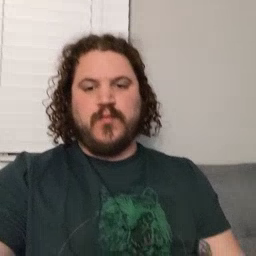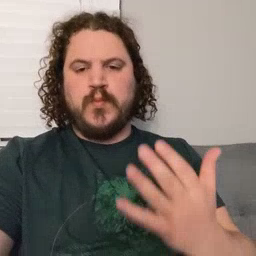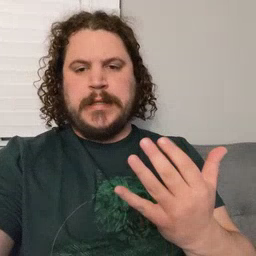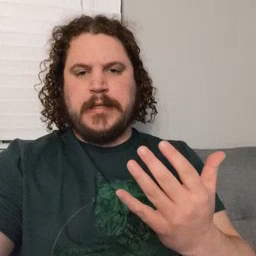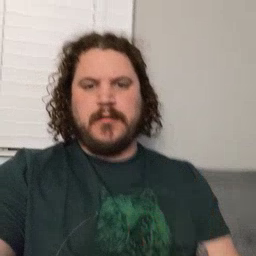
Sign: wait